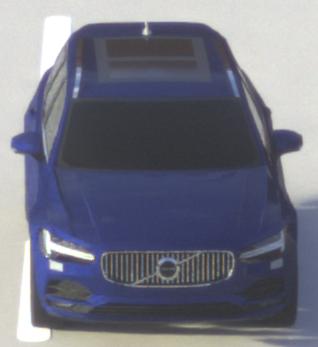
Make: Volvo
Model: V90
Detailed model: -
Model produced from: 2016
Model produced until: 2020
Doors: 5
Color: blue
Road condition: dry road
Daytime: morning or afternoon
Contrast: medium contrast